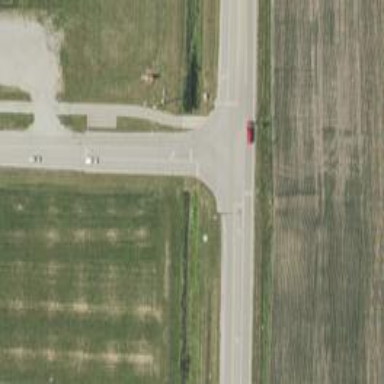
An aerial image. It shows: Road with left marking.